Question: How can I specify the left-margin or position for twitter bootstraps tooltips? Right now, the tooltip I have is assigned to a link that's at the extreme left of the page, and half of the tooltip is invisible (appears outside the screens visible area).
I have also made the following changes to the bootstrap css code so that text appears on a single line rather than wrapped.

I'd like to move the tool tip a lot to the right, so text is visible.
'''
.tooltip-inner {
max-width: 200px;
.tooltip-inner {
width: auto;
'''
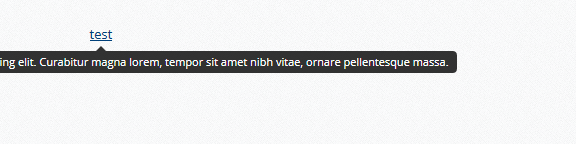
Answer: From the documentation
> How to position the tooltip - top | bottom | left | right | auto.When "auto" is specified, it will dynamically reorient the tooltip. For example, if placement is "auto left", the tooltip will display to the left when possible, otherwise it will display right.
'''
<button class="btn btn-default" title="" data-placement="right"
data-toggle="tooltip" type="button" data-original-title="Tooltip on right"></button>
'''